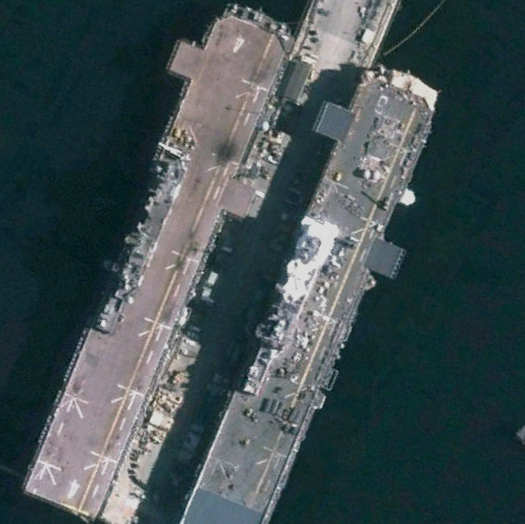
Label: assault